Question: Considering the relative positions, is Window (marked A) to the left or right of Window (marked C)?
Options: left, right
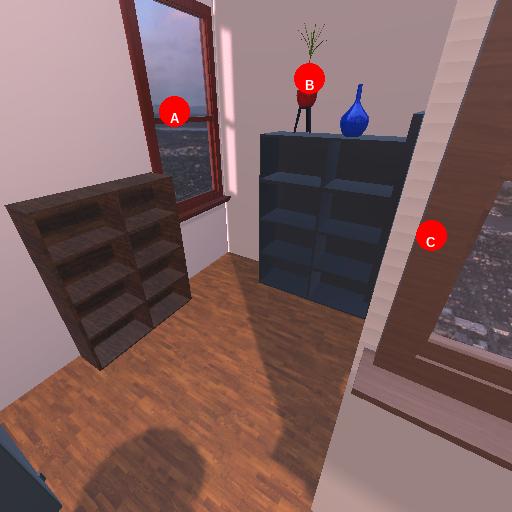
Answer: left